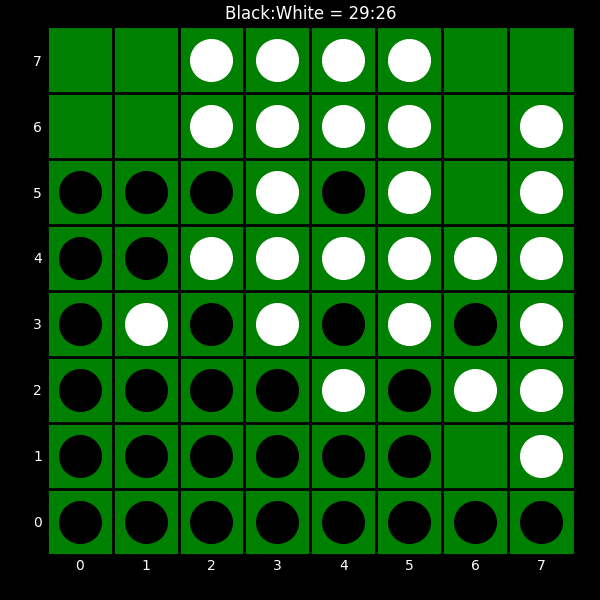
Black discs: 29
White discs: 26